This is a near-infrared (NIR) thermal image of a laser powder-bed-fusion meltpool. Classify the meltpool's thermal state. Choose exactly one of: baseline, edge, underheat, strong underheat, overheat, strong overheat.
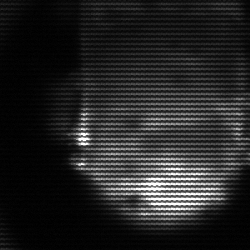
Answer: baseline